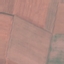
Land use / land cover: AnnualCrop